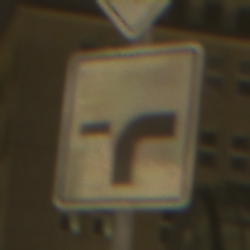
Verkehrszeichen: VerlaufVorfahrtsstrasse9
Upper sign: Vorfahrtsstrasse
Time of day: Night
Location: Outdoor (Urban)
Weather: Overcast
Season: NotSpecified
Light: Artificial